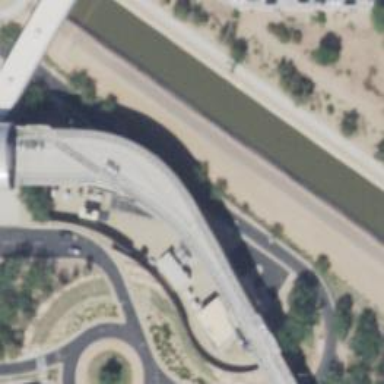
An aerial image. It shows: There is bridge over tram railway.